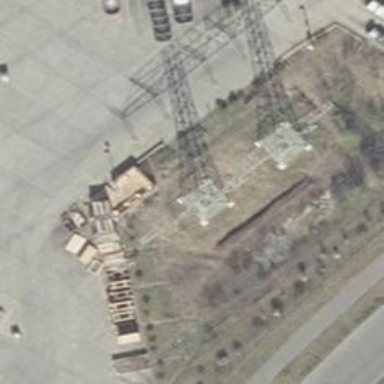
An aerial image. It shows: Power line with three cables.